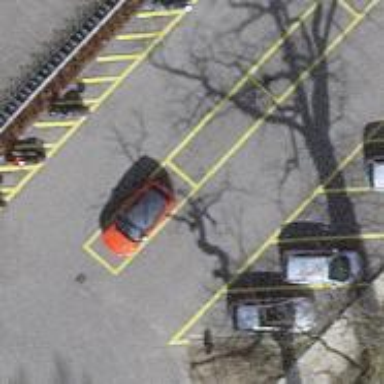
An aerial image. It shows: Parking aisle designated as service road.